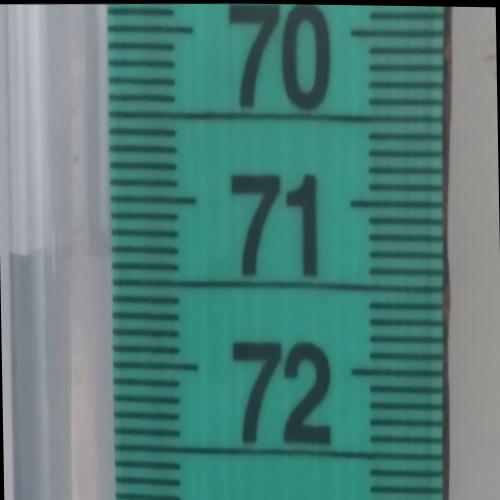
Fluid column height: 71.4 cm